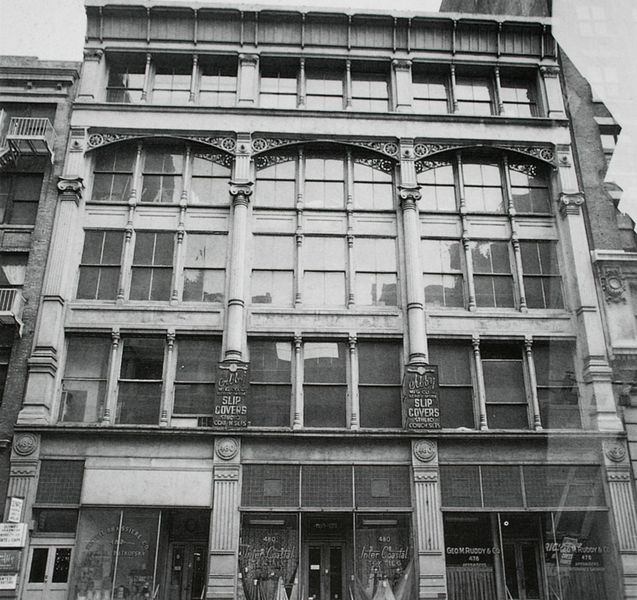
Titel: Roosevelt-Building, Fassadenansicht
Künstler: Richard Morris Hunt
Standort: New York
Institution: Roosevelt-Building
Schlagwörter: himmel, weiß, stadt, fenster, frankreich, glas, grau, paris, pfeiler, schaufenster, schwarz, säulen, tür, dach, gebäude, haus, ornament, architektur, rahmen, spiegelung, balkon, schrift, bogen, fassade, geschäft, amerika, geschäfte, laden, läden, pilaster, jugendstil, ornamente, geländer, foto, fotografie, photographie, bögen, eisen, schild, wohnhaus, hauswand, stockwerk, schwarzweiss, arkaden, kapitell, photo, voluten, art deco, art nouveau, kaufhaus, hochhaus, embleme, mehrgeschossig, auslagen, hohlkehle, spiegleung, feuerleiter, asäulen, fessade, slip covers, kufhaus, feuerleitern, bakongitter